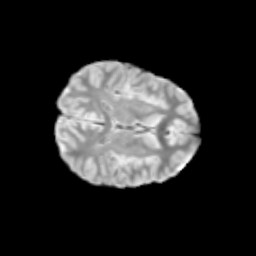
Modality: T2w
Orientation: axial
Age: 13
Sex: female
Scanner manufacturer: siemens
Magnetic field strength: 3 T
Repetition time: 3.8 s
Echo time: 0.07 s